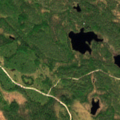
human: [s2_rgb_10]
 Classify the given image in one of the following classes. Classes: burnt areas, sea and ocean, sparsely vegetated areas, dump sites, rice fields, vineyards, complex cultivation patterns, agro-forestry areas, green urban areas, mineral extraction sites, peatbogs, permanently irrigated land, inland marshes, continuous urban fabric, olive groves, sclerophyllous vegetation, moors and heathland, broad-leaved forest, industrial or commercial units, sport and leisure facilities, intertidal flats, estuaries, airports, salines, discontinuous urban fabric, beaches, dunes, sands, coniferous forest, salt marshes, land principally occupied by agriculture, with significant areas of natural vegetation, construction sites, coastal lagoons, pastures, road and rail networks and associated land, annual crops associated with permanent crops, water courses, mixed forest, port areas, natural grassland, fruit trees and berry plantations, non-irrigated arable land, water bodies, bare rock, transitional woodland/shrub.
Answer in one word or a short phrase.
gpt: coniferous forest, mixed forest, transitional woodland/shrub